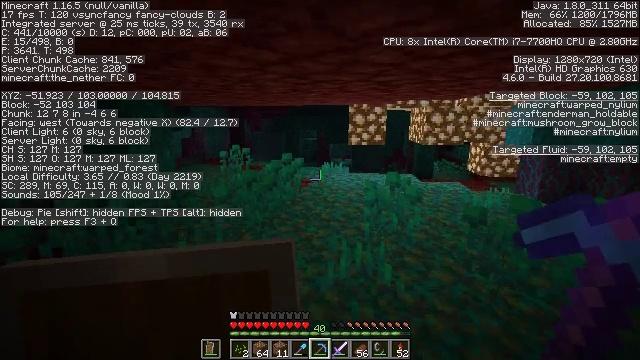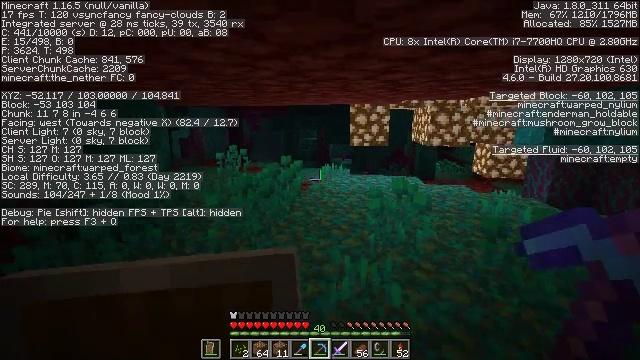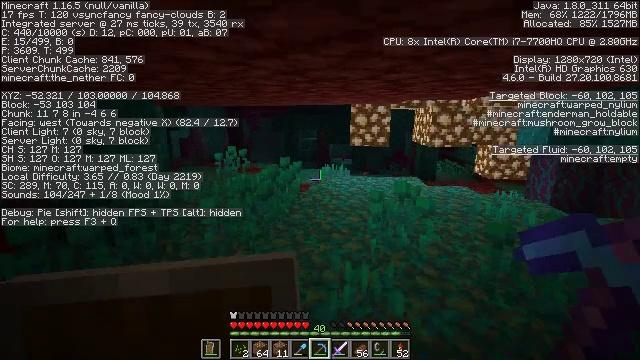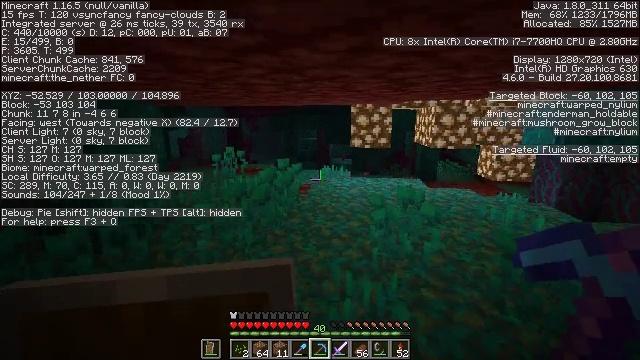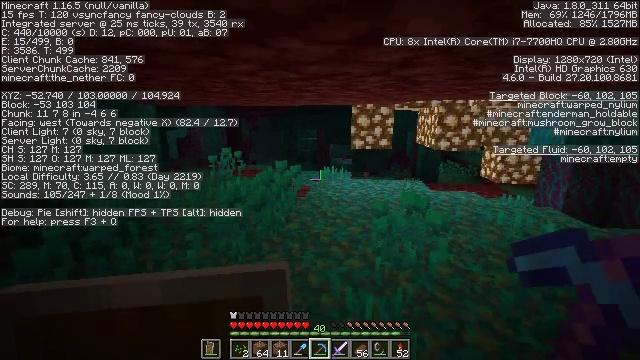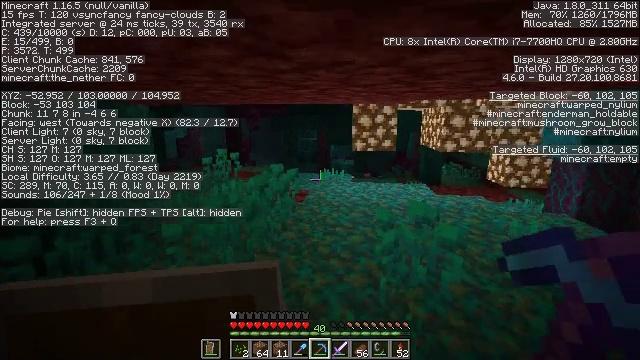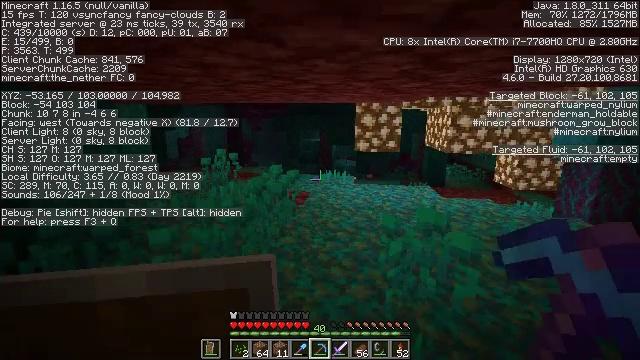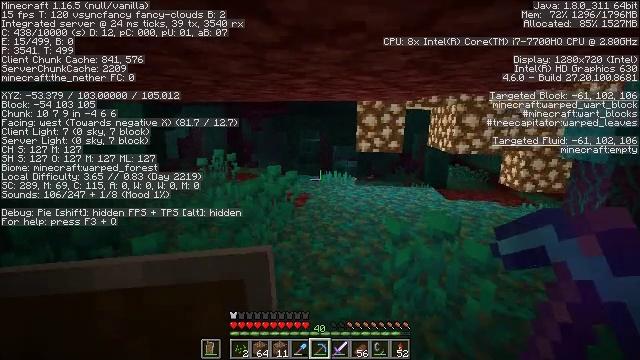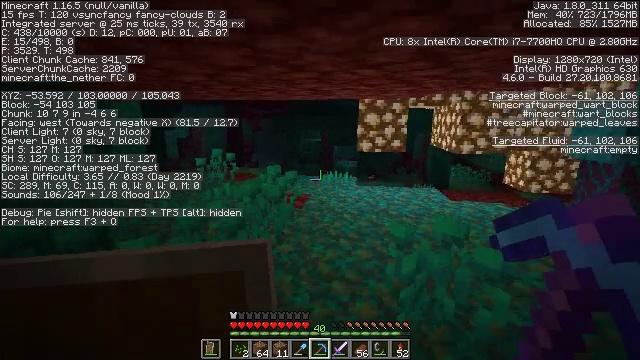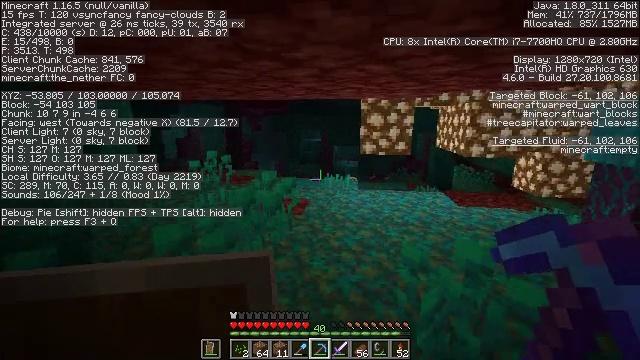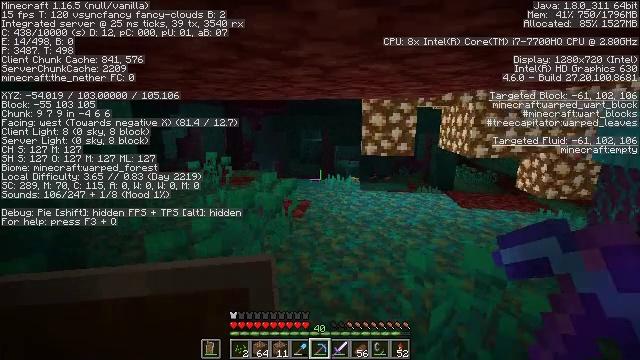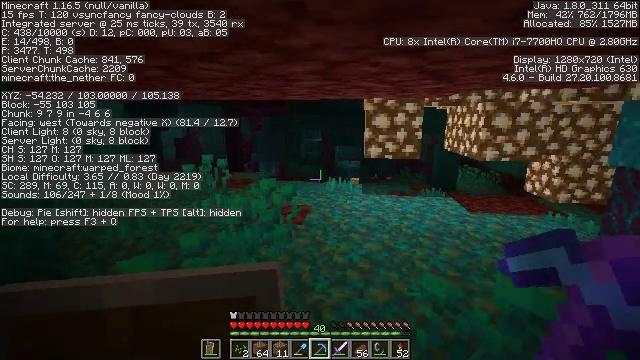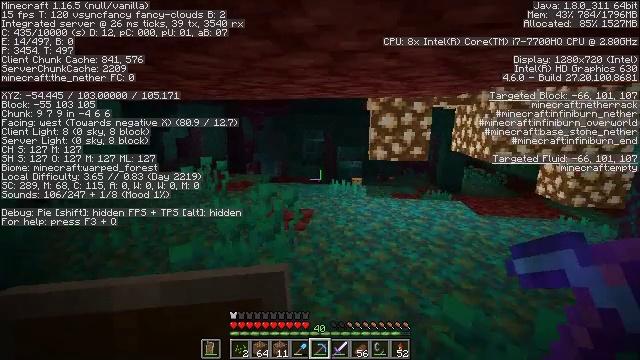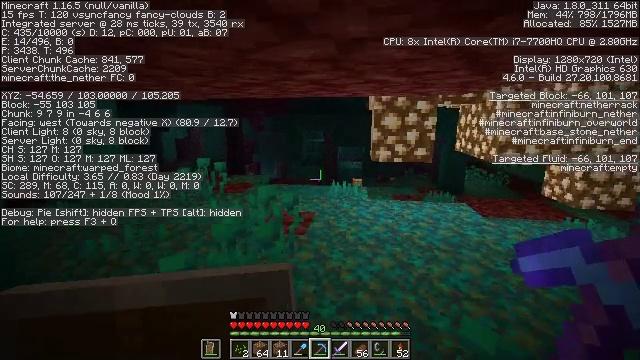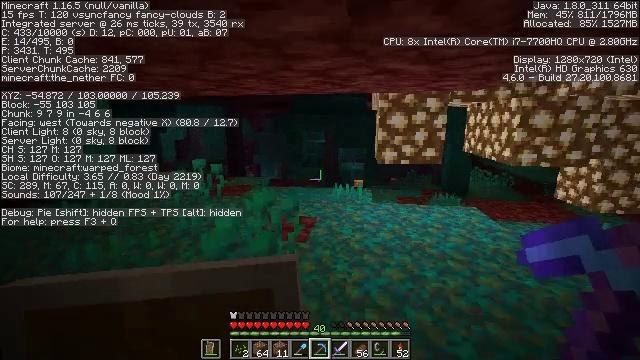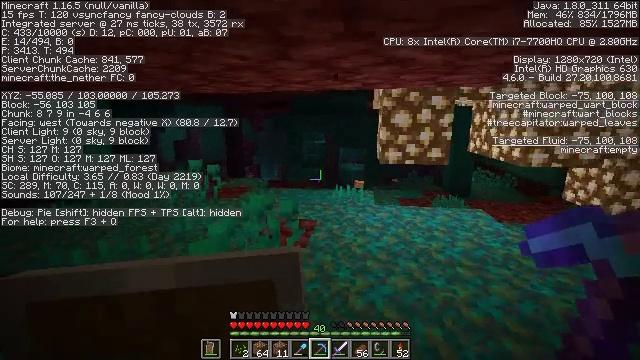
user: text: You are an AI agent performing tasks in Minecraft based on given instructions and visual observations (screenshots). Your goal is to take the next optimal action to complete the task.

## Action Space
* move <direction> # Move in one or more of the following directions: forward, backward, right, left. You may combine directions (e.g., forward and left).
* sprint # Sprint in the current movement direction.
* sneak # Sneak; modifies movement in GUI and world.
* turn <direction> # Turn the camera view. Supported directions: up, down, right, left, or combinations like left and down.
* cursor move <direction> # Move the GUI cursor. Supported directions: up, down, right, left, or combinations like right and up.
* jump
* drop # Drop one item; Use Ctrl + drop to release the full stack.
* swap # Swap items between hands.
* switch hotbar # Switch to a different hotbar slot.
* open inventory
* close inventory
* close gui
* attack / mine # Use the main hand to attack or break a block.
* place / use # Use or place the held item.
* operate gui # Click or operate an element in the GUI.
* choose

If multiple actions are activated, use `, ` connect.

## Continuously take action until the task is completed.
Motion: motion action
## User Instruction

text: Get warped nylium by digging.
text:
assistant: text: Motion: move forward
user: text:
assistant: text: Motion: move forward
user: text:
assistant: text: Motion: move forward
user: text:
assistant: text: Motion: move forward
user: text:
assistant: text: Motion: move forward
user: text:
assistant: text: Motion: move forward
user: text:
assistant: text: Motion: move forward
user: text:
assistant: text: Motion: move forward
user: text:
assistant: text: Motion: move forward
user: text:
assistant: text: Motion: move forward
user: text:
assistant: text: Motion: move forward
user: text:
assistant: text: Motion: move forward
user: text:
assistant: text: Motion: move forward
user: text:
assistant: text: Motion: move forward
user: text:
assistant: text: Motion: move forward
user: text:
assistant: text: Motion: move forward
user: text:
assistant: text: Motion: move forward
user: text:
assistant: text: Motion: move forward
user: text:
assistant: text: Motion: move forward
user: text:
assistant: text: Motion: move forward
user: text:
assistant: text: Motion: move forward
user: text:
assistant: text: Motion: move forward
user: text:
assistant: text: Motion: move forward, turn right and down
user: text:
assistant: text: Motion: move forward, turn right
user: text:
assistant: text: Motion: move forward, turn right
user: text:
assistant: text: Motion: move forward and move left, turn right
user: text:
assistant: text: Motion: move forward and move left, turn right
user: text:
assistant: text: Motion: move forward and move left
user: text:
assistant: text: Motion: move forward and move left
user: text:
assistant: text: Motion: move forward and move left